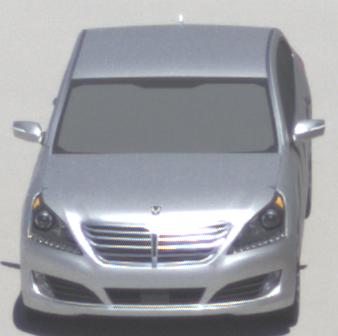
Make: Hyundai
Model: Equus
Detailed model: Gen. 2 VI
Model produced from: 2009
Model produced until: 2016
Doors: 4
Color: white
Road condition: dry road
Daytime: midday
Contrast: high contrast